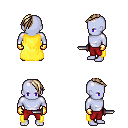
a pixel art fantasy rpg character, male body template, dark elf, purple skin, yellow cape, red pants, white blonde long mohawk hairstyle, gold gloves, dagger, four views (front, back, left, right), 2x2 character sprite sheet, small pixel art, hard edges, no anti-aliasing